Field crop: maize
Growth stage: 2
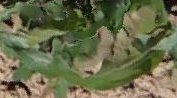
Species: maize